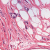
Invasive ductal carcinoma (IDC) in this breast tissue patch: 1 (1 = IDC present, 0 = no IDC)